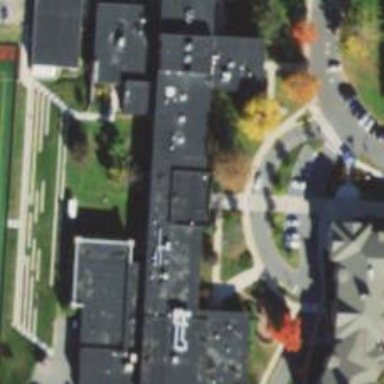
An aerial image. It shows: College building.